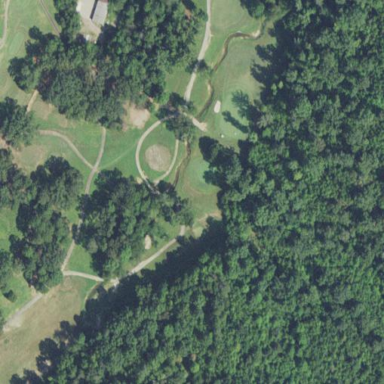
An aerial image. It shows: Water hazard on golf course. The hazard is natural water feature.